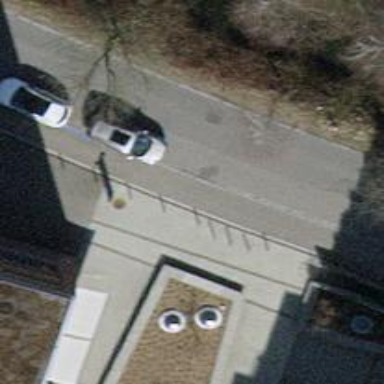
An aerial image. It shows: Concrete bicycle parking area with stands.